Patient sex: F
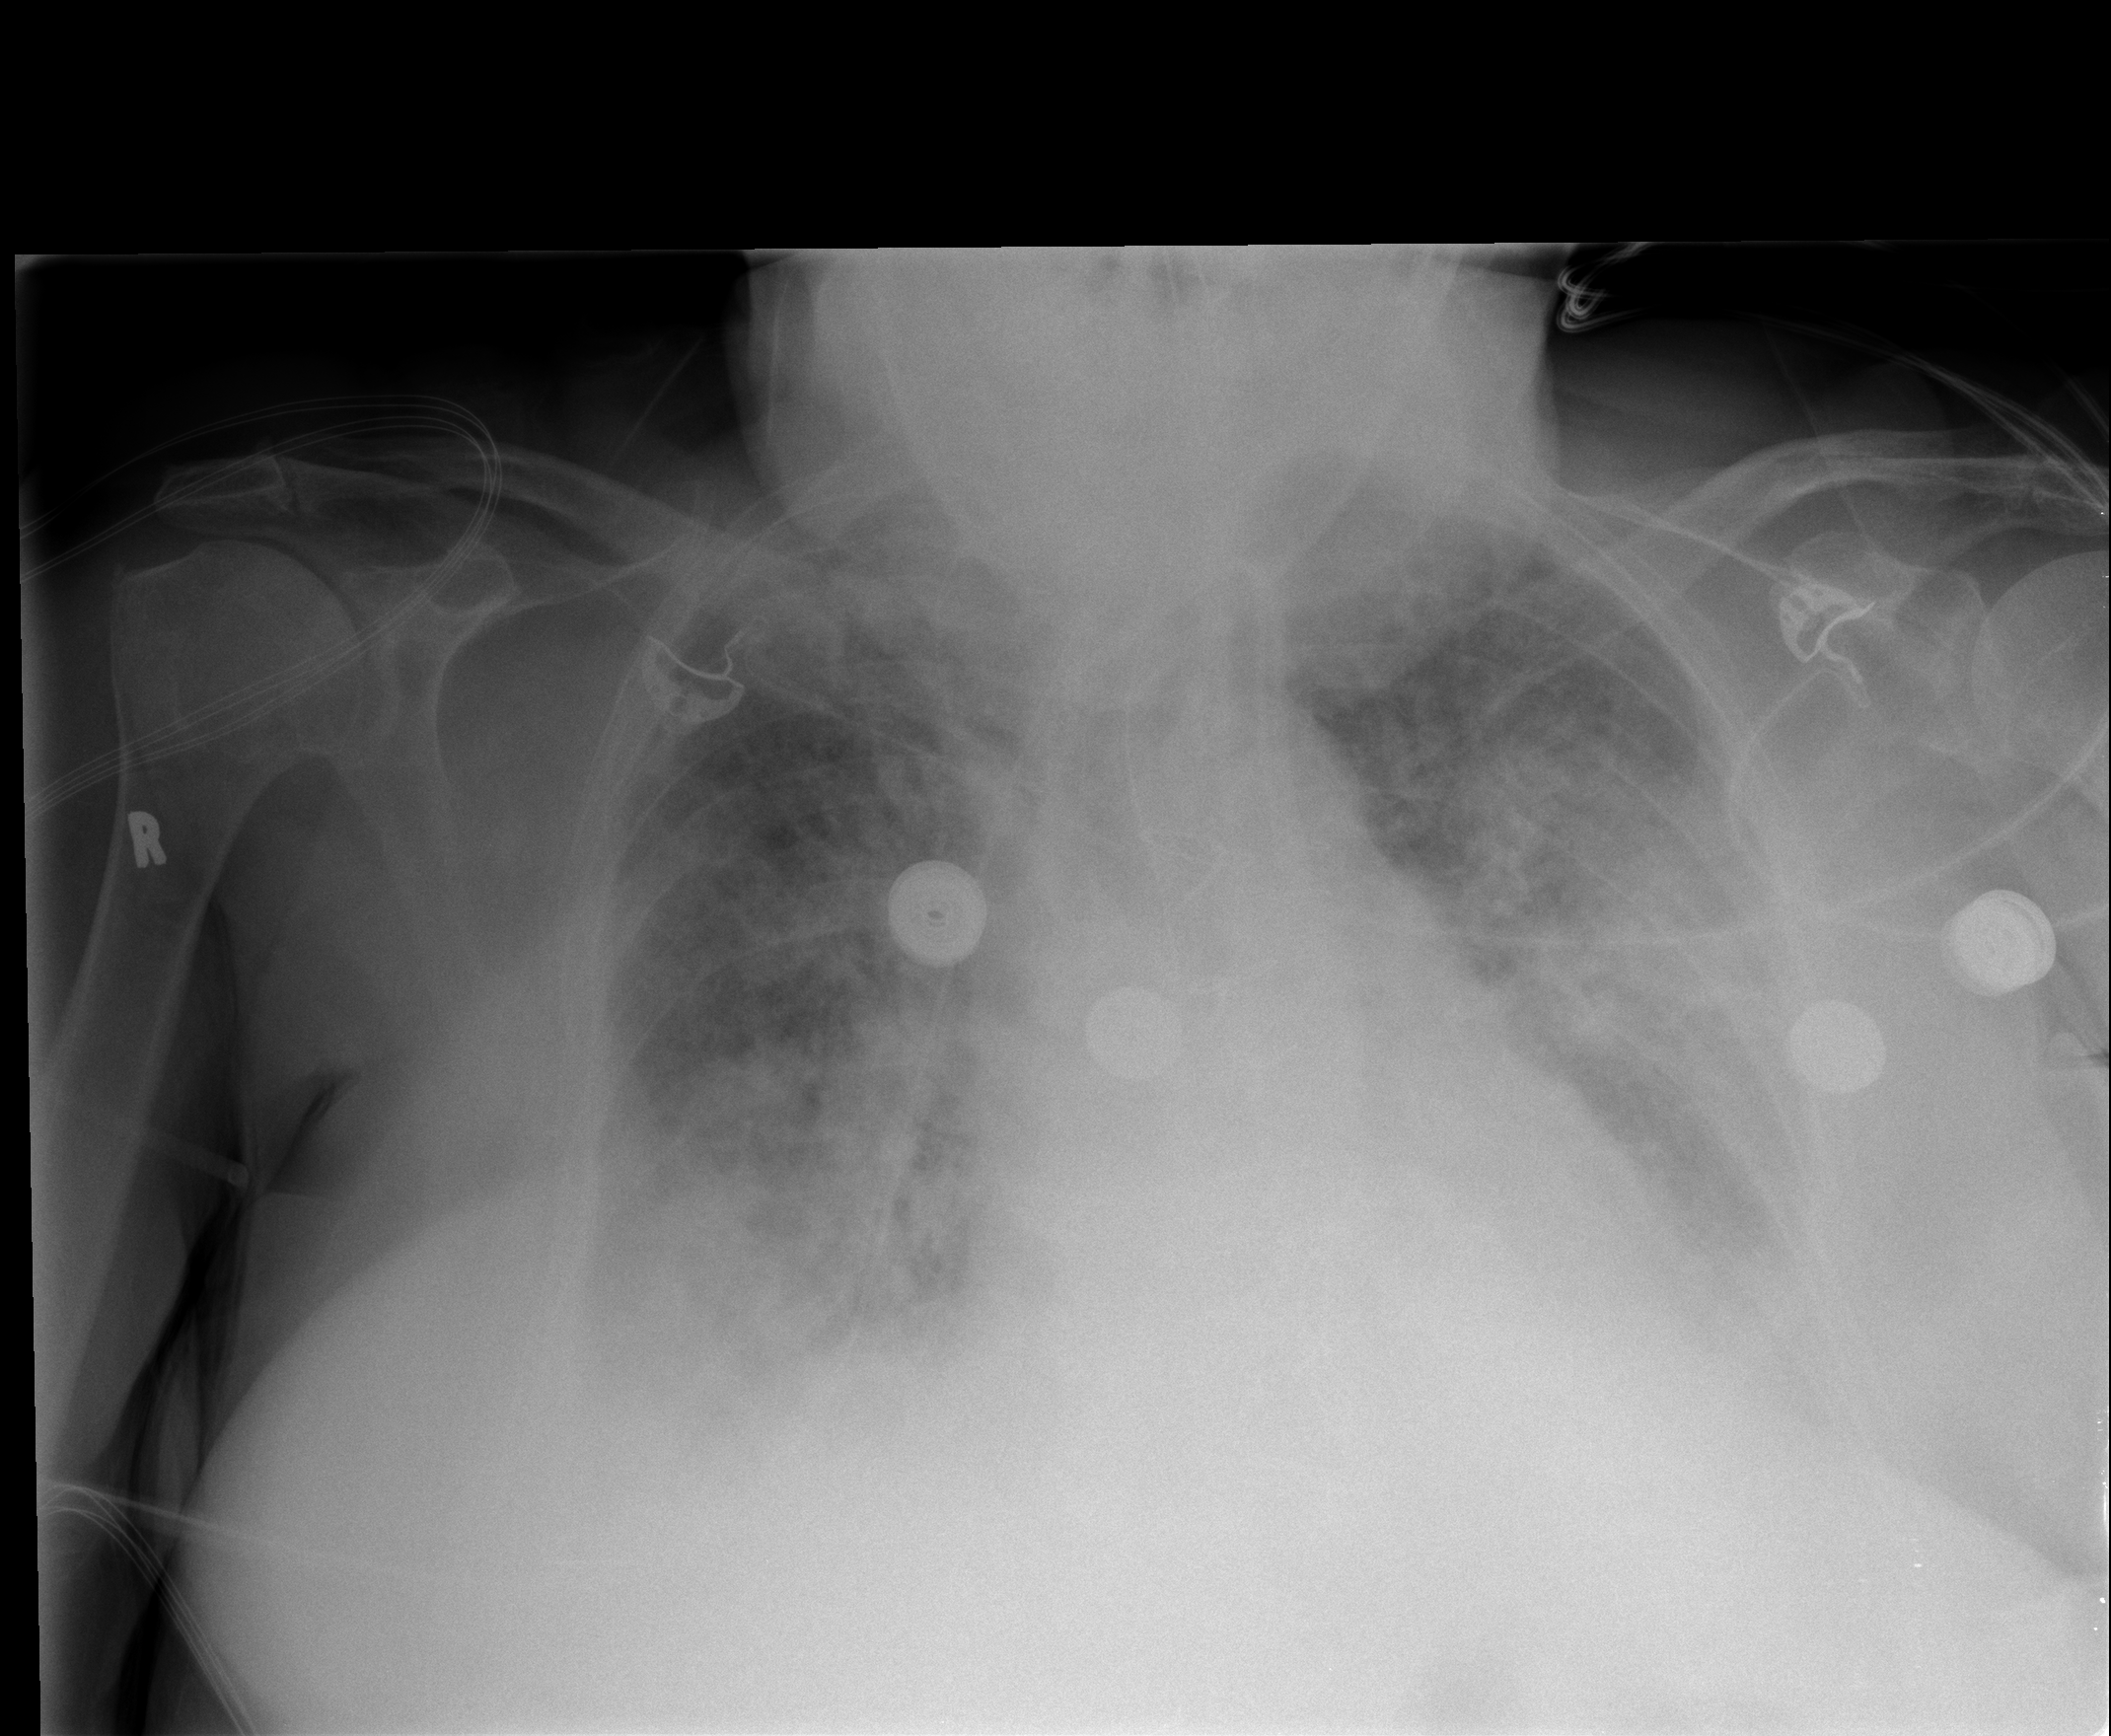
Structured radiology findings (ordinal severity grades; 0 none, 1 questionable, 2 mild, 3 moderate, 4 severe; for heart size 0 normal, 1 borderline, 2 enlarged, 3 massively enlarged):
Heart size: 2
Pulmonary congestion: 2
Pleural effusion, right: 2
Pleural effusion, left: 2
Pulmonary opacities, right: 3
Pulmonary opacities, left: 3
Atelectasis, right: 3
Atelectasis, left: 3